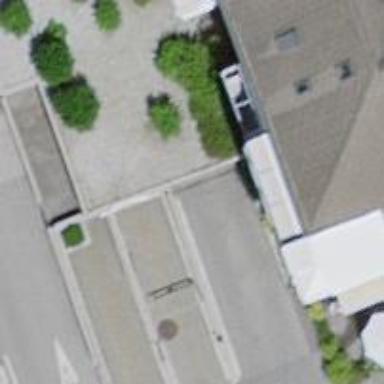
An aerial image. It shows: Parking entrance.